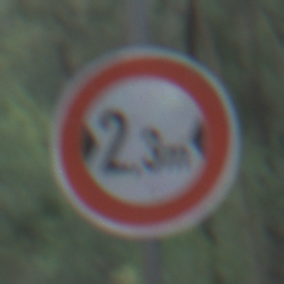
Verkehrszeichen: TatsaechlicheBreite2Komma3
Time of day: SunriseSunset
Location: Outdoor (Nature)
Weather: NotSpecified
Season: Autumn
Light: Natural